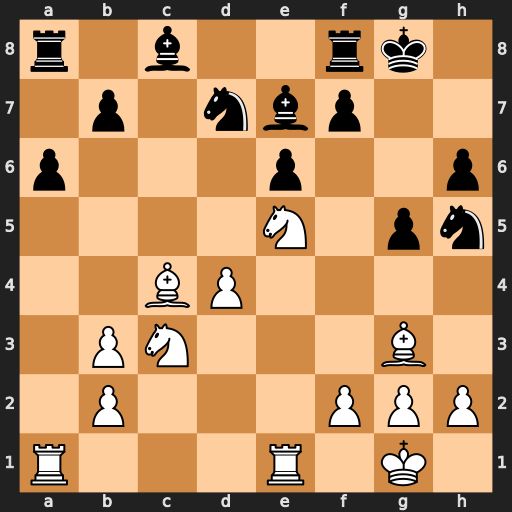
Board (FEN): r1b2rk1/1p1nbp2/p3p2p/4N1pn/2BP4/1PN3B1/1P3PPP/R3R1K1
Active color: w
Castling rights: -
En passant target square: -
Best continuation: Ng6 fxg6 Rxe6 Kh8 Rxe7